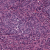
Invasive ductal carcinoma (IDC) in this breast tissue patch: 1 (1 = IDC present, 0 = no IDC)